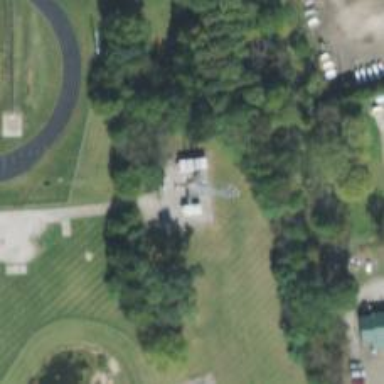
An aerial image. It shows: Communications tower.